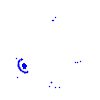
Particle: electron